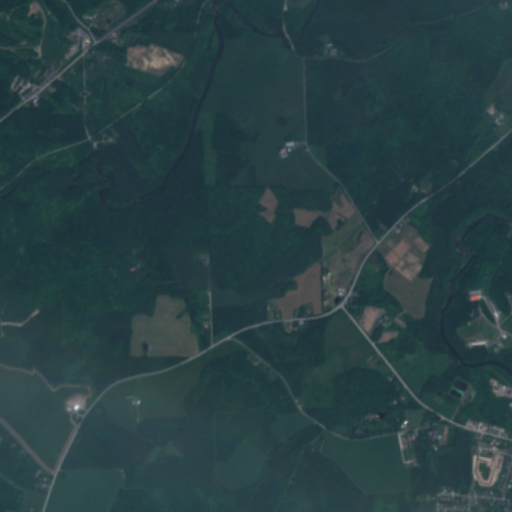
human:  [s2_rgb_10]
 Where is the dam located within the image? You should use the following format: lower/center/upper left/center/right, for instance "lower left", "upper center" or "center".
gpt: The dam is located in the lower left of the image.
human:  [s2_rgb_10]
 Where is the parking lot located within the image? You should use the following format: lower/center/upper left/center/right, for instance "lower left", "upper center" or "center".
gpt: The parking lot is located in the upper left of the image.
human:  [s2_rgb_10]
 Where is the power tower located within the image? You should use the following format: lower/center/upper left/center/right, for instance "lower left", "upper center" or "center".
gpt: The power tower is located in the lower left of the image.
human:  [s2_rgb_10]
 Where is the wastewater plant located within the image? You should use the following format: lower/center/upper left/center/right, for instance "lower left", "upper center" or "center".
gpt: The wastewater plant is located in the lower right of the image.
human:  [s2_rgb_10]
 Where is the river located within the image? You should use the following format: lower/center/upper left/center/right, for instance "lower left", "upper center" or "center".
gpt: The river is located in the right of the image.
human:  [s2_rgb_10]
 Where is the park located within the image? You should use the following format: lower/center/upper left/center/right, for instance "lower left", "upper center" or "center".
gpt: There is no park in the image.